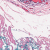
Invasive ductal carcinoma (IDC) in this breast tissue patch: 0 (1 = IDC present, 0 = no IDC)